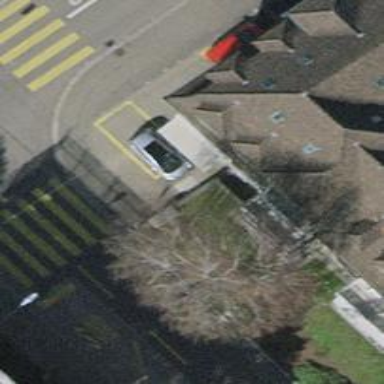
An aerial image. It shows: Power utility street cabinet.